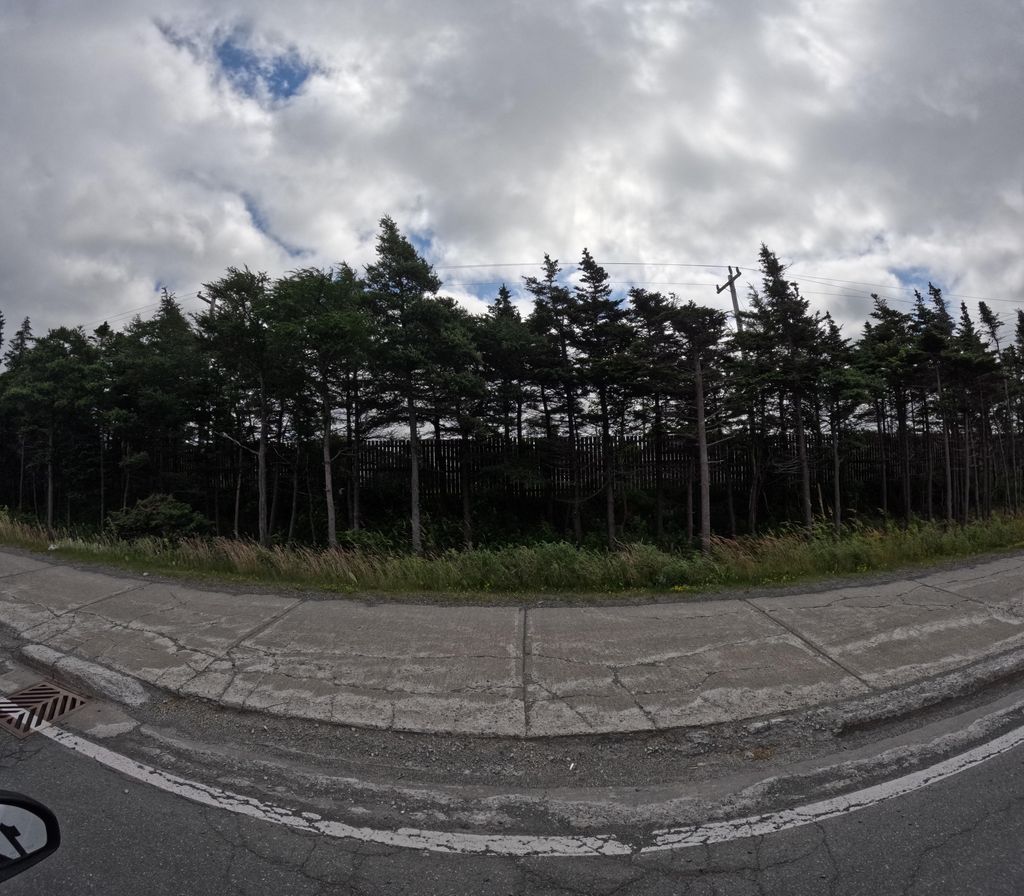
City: st_johns